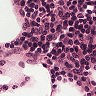
Metastatic tissue present: no